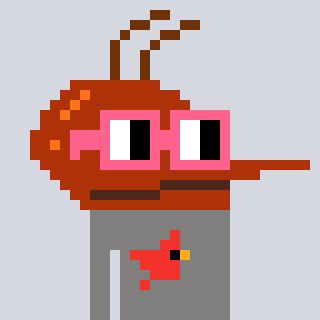
a pixel art character with square pink glasses, a mosquito-shaped head and a bluegrey-colored body on a cool background